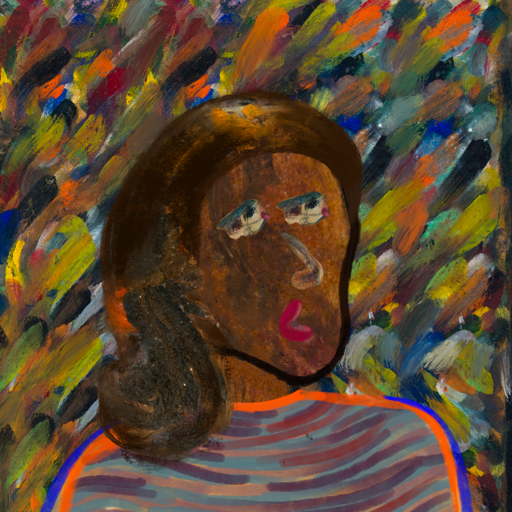
Background: An_Impression, Head And Neck Side: Mosgoul, Face Side: Pipe, Bust: Experience, Hair Side: Gypsy_Queen, Head Accessory: Blank, Second Necklace: Blank, Necklace: Blank, Baby: Blank